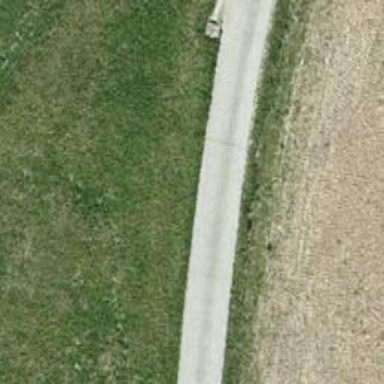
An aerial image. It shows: Concrete track with grade 1 quality.